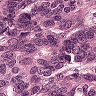
Metastatic tissue present: yes